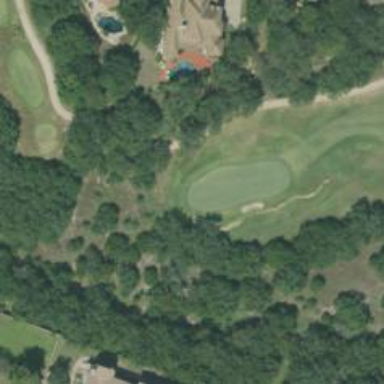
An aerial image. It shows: Golf hole.